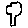
Label: tree